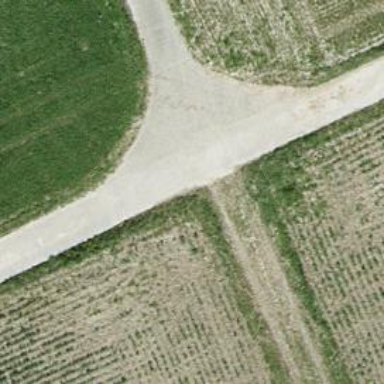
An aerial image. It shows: Service road with high-quality grade 1 track surface.